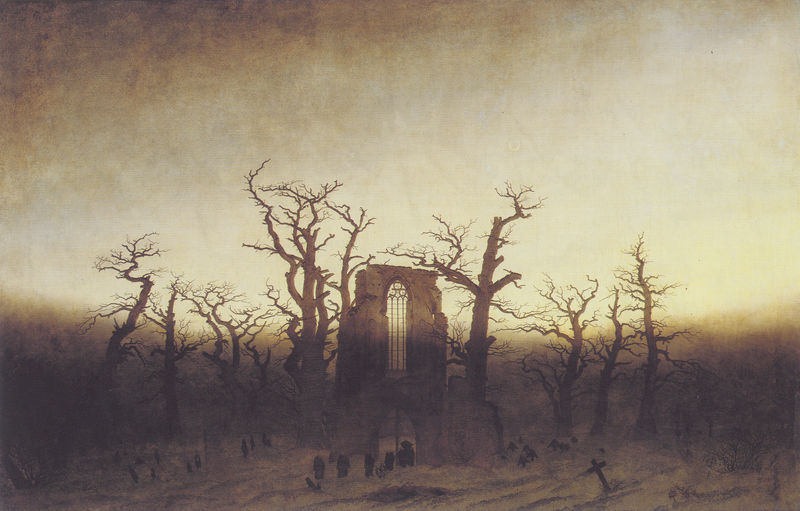
Titel: Abtei im Eichwald
Künstler: Caspar David Friedrich
Standort: Berlin
Institution: Alte Nationalgalerie
Schlagwörter: baum, dunkel, gemälde, himmel, mann, schatten, weiß, wolken, baumstämme, bäume, gelb, landschaft, menschen, äste, abend, braun, fenster, grau, hell, holz, licht, nacht, schwarz, tür, zeichnung, gras, schnee, malerei, alt, architektur, stein, steine, tod, tot, trauer, signatur, öl, ast, dämmerung, erde, horizont, kalt, morgen, sonnenaufgang, zweige, einsam, gitter, kirche, sonne, boden, gotik, kontrast, wald, düster, bogen, fassade, abends, leere, verlassen, öde, mauer, dunst, nebel, sonnenuntergang, kahl, herbst, winter, silhouette, besucher, schutt, friedrich, romantik, angst, stämme, turner, wetter, finster, aufgang, durchgang, abendrot, tor, verfall, ruine, berlin, kloster, kreuz, mauerwerk, friedhof, trüb, kathedrale, weißß, kreuze, firnis, mensche, glasfenster, gotisch, spitzbogen, grab, gräber, karg, wanderer, dramatisch, sonnenstrahlen, kapelle, graben, mönche, prozession, eiche, knorrig, baüme, sfumato, abtei, caspar david friedrich, cdf, eichen, dresden, gothik, david, trauernde, abenddämmerung, sakral, seele, lanzettfenster, fahl, masswerk, verfallen, grabmal, baumstümpfe, morgengrauen, kriche, freidhof, kirchenfenster, kirchhof, himmer, hamburg, grabstein, grabsteine, morgendämmerung, caspar, verdörrt, krüppelbäume, spirituell, caspar david, waldsterben, grabmäler, eismeer, mönchen, deuschland, abtei im eichwald, david friedrich, eichwald, eldena, gothic, licht himmel, verdorren, eichenwald, tote bäume, ngst, knochenwald, grabmler, friedho, cdfriedrich